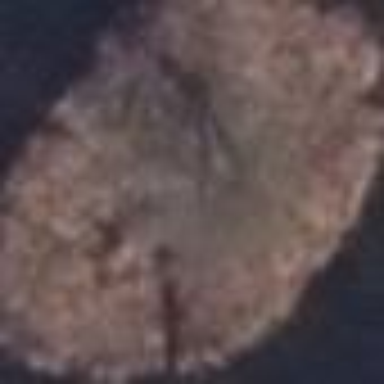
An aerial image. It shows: Islet covered with scrub vegetation.